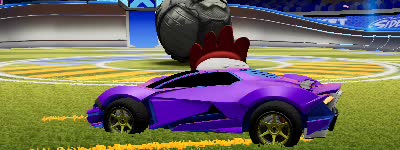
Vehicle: werewolf